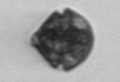
Label: Scrippsiella